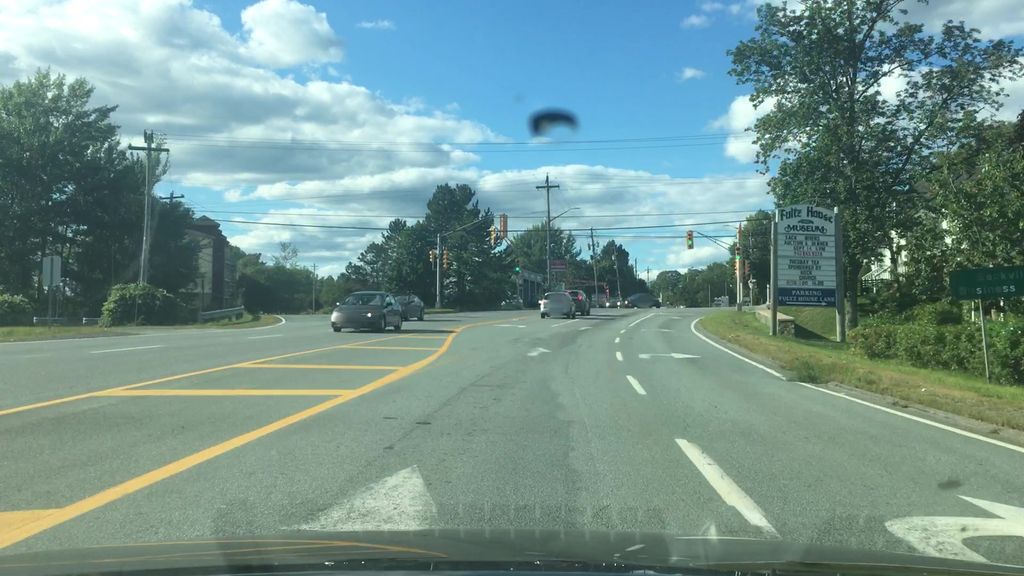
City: halifax